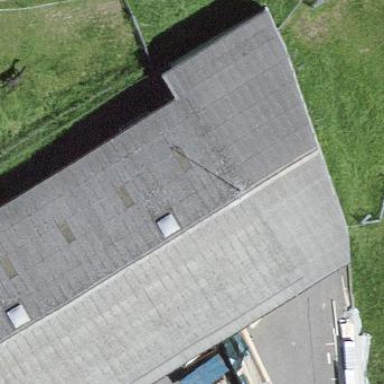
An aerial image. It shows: Warehouse building.